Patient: sex M, age 66
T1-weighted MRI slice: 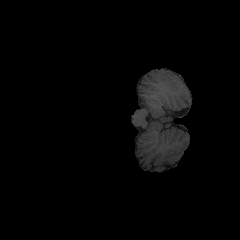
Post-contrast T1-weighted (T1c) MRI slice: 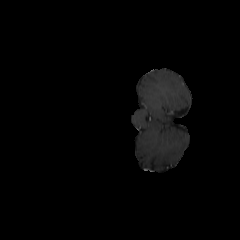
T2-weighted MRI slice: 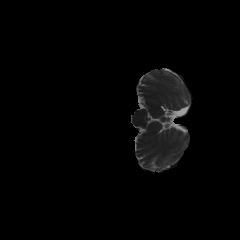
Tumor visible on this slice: no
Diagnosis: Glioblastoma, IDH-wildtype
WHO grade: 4